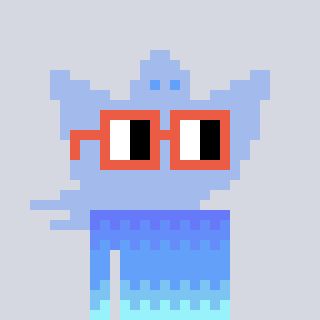
a pixel art character with square orange glasses, a ghost-B-shaped head and a foggrey-colored body on a cool background